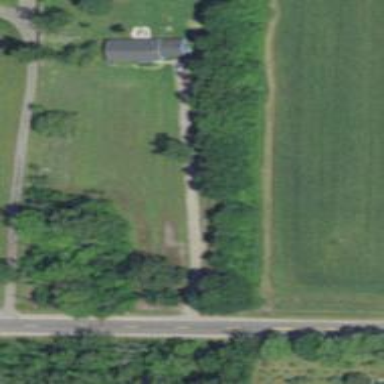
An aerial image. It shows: Driveway leading to service road.